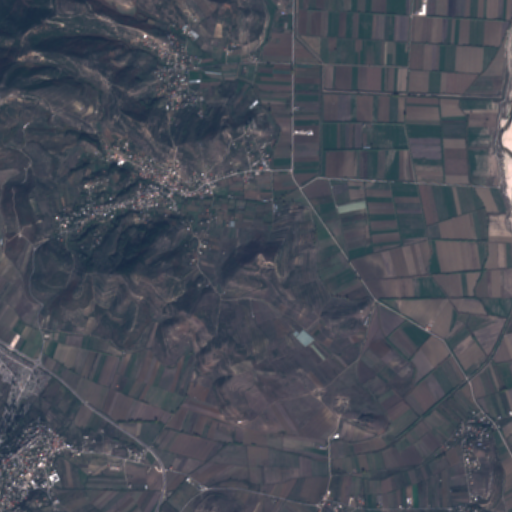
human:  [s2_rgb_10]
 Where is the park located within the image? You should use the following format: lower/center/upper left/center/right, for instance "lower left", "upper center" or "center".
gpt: The park is located in the lower left of the image.
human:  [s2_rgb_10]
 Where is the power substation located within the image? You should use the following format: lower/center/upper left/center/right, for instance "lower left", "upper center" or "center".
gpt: The power substation is located in the lower center of the image.
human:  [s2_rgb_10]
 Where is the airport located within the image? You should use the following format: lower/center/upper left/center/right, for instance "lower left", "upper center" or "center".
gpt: There is no airport in the image.